Field crop: maize
Growth stage: 2
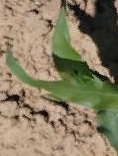
Species: maize